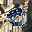
Label: 0